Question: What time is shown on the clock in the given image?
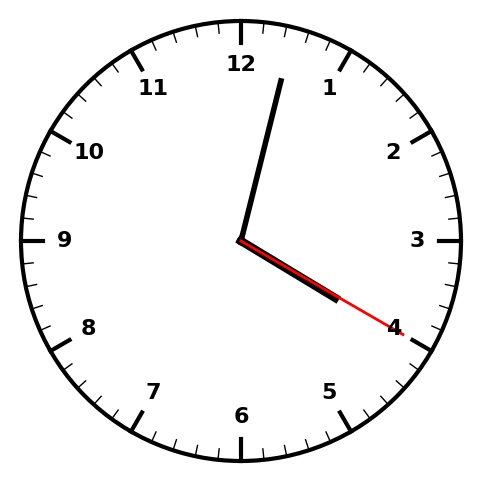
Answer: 04:02:20